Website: macys
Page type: customer-info-address
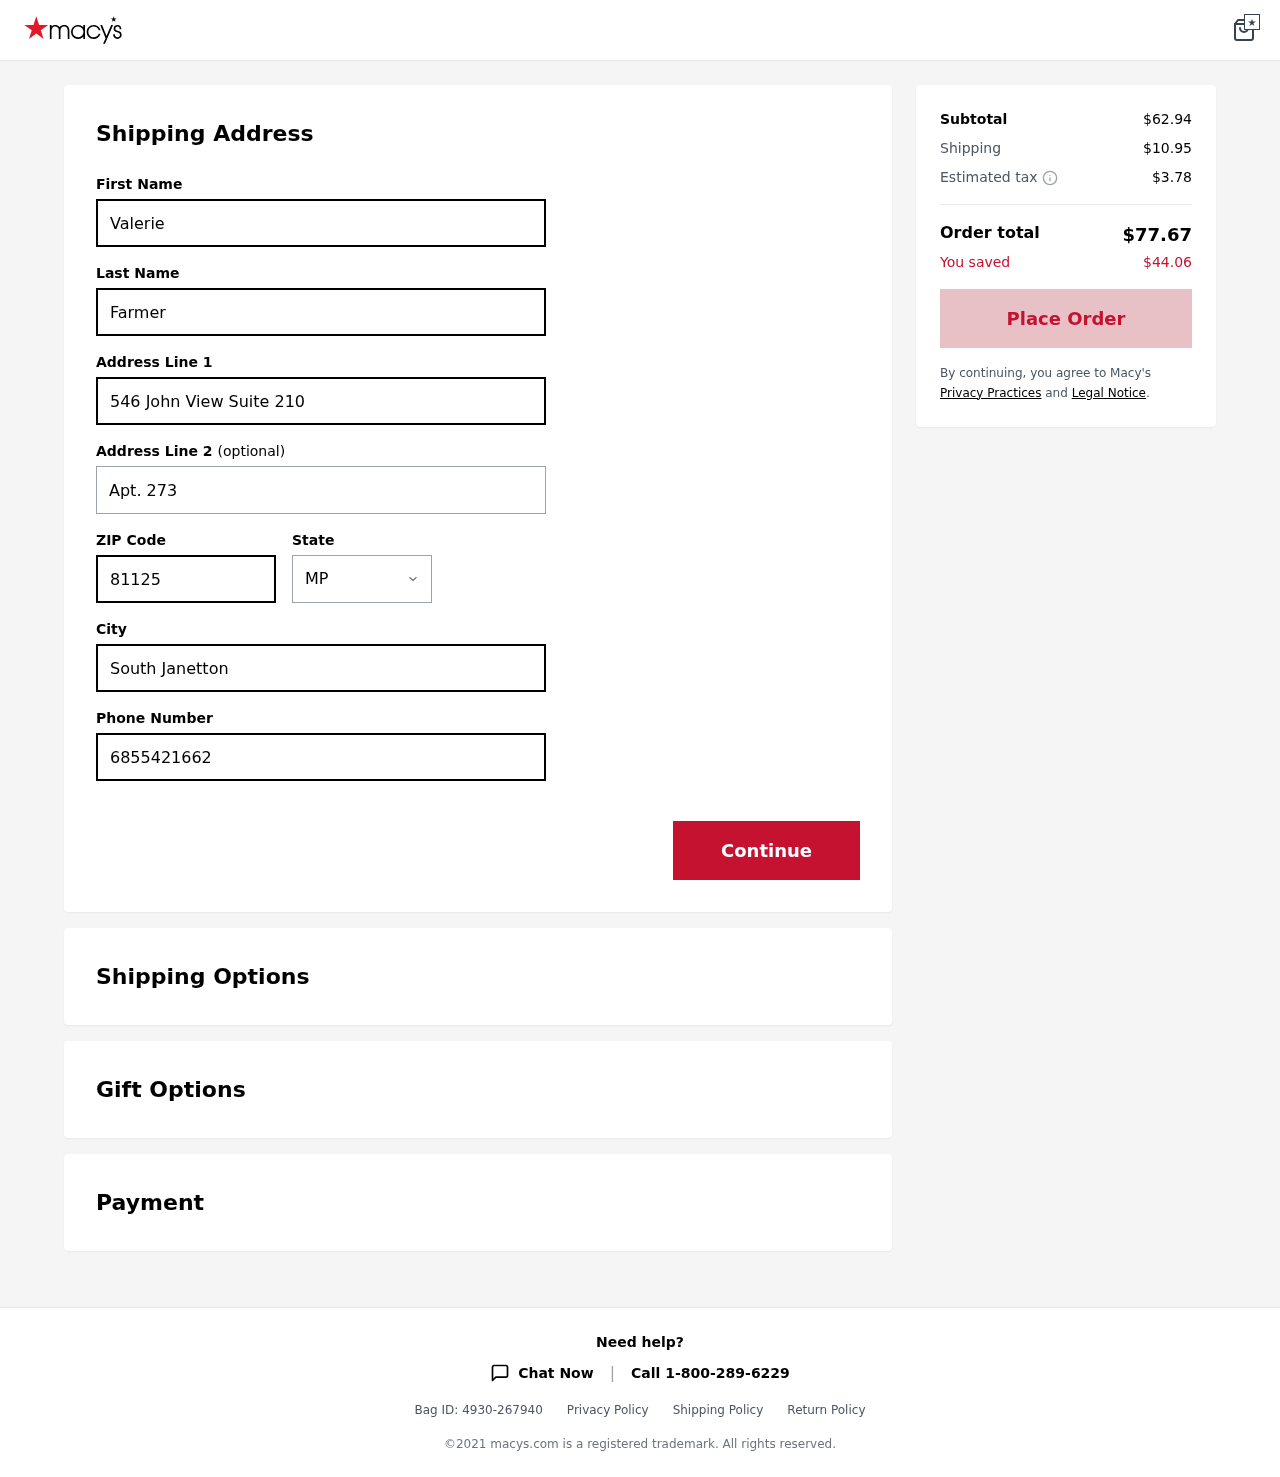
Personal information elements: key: PII_CITY
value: South Janetton
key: PII_FIRSTNAME
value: Valerie
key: PII_LASTNAME
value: Farmer
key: PII_PHONE
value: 6855421662
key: PII_POSTCODE
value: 81125
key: PII_STATE
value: MP
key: PII_STREET
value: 546 John View Suite 210
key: PII_STREET2
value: Apt. 273
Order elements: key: ORDER_SUBTOTAL
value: $62.94
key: ORDER_SHIPPING_COST
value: $10.95
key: ORDER_TAX
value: $3.78
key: ORDER_TOTAL
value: $77.67
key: ORDER_SAVINGS
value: $44.06